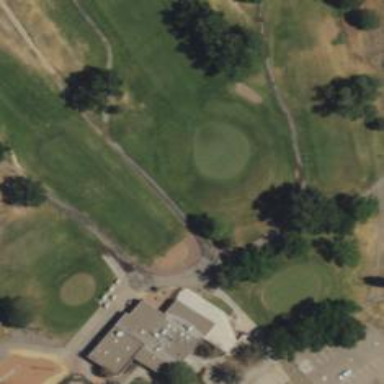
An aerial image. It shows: Golf tee.